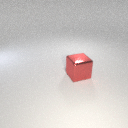
large red metal cube